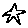
Label: star